【题型】解答题　【知识点】解析几何　【难度】medium
已知点 $A(1,0)$，$B(-1,2)$。

(1) 设 $m \in \mathbf{R}$，若直线 $AB$ 与直线 $x - my + 1 = 0$ 垂直，求 $m$ 的值；

(2) 求过点 $B$ 且与直线 $2x - y + 1 = 0$ 夹角的余弦值为 $\frac{2\sqrt{5}}{5}$ 的直线方程。
【解答】

\noindent \textbf{【答案】} (1)$m=1$

\vspace{0.2cm}
\noindent (2)$3x-4y-11=0$或$x=-1$

\vspace{0.2cm}
\noindent \textbf{【难度】} $0.45$

\vspace{0.2cm}
\noindent \textbf{【知识点】} 由两条直线垂直求方程、已知直线垂直求参数

\vspace{0.2cm}
\noindent \textbf{【分析】} (1) 根据直线垂直即可求解；

\vspace{0.2cm}
\noindent (2) 先对$\triangle ACD$用正弦定理，得到$\beta$的正弦值，对$\triangle BDE$用正弦定理，得到$|BE|$，设出交点求解二次方程即可求解.

\vspace{0.2cm}
\noindent \textbf{【详解】} (1) 直线$AB$的斜率为$\dfrac{2-0}{-1-1}=-1$，因为直线$AB$与直线$x-my+1=0$垂直，
所以$\dfrac{1}{m}\times(-1)=-1$，所以$m=1$；

\vspace{0.2cm}
\noindent (2)

\vspace{0.2cm}
\noindent 如图点$E$为过点$B$且与直线$2x-y+1=0$夹角的余弦值为$\dfrac{2\sqrt{5}}{5}$的直线与直线$y=2x+1$的交点，
点$C(-\dfrac{1}{2},0)$为直线$y=2x+1$与$x$轴的交点，点$D(0,1)$为直线$AB$与直线$y=2x+1$的交点，
点$E'(-1,-1)$为过点$B$作$x$轴的垂线交直线$y=2x+1$的交点，$\angle\alpha=\angle BED$，$\angle\beta=\angle BDE$，
设夹角为$\alpha$，因为$\cos\alpha=\dfrac{2\sqrt{5}}{5}$，所以$\sin\alpha=\dfrac{\sqrt{5}}{5}$，
因为$|AC|=\dfrac{3}{2}$，$|CD|=\sqrt{1^2+(-\dfrac{1}{2})^2}=\dfrac{\sqrt{5}}{2}$，
所以在$\triangle ACD$中，$\dfrac{\sin\beta}{|AC|}=\dfrac{\sin45^\circ}{|CD|}$，所以$\sin\beta=\dfrac{3\sqrt{2}}{2\sqrt{5}}$，
因为$|BD|=\sqrt{1^2+1^2}=\sqrt{2}$，所以在$\triangle BDE$中，$\dfrac{\sin\beta}{|BE|}=\dfrac{\sin\alpha}{|BD|}$，
所以$\dfrac{\dfrac{3\sqrt{2}}{2\sqrt{5}}}{|BE|}=\dfrac{\dfrac{\sqrt{5}}{5}}{\sqrt{2}}$，所以$|BE|=3$，易知$|BE'|=|BE|=3$，
设交点$E$坐标为$(x,2x+1)$，所以$(x+1)^2+(2x+1-2)^2=3^2$，
所以$x=\dfrac{7}{5}$或$-1$，所以交点坐标为$(\dfrac{7}{5},\dfrac{19}{5})$或$(-1,-1)$，
所以直线方程为$\dfrac{x-\dfrac{7}{5}}{y-\dfrac{19}{5}}=\dfrac{-1-\dfrac{7}{5}}{2-\dfrac{19}{5}}$或$\dfrac{x-(-1)}{y-(-1)}=\dfrac{-1-(-1)}{2-(-1)}$，
即$3x-4y-11=0$或$x=-1$.

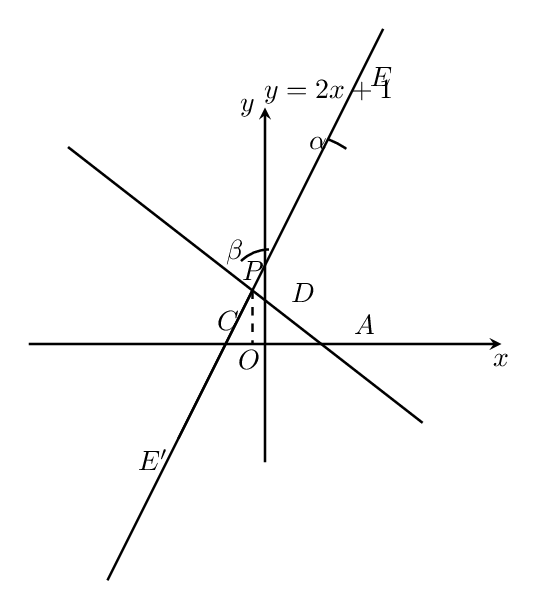